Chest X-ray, PA view. Patient: 56 years old, sex F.
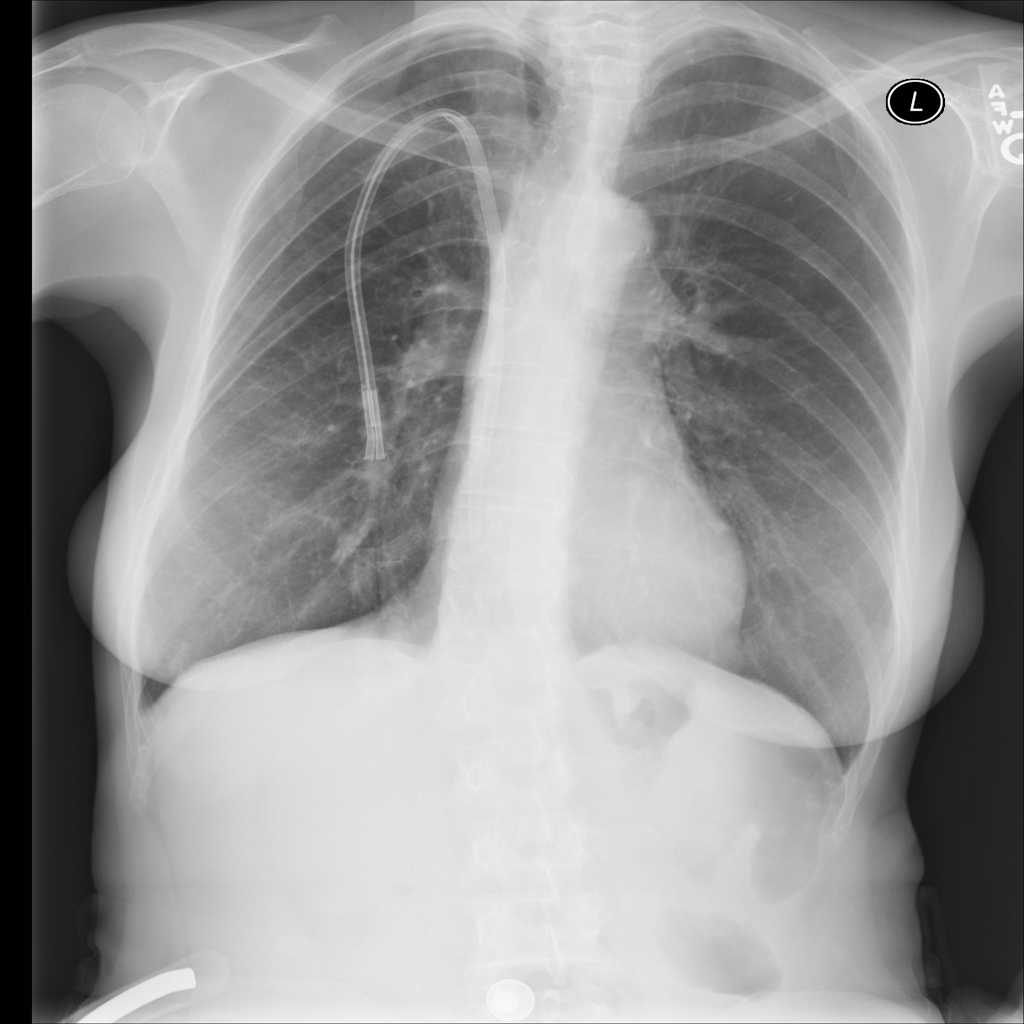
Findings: No Finding